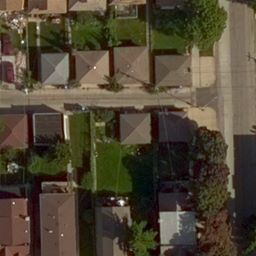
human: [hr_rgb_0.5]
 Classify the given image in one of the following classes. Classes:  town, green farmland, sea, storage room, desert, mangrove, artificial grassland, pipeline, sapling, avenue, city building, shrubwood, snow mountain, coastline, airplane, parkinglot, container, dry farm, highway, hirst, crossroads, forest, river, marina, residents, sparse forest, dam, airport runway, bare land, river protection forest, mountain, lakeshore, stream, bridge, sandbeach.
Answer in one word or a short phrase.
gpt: residents